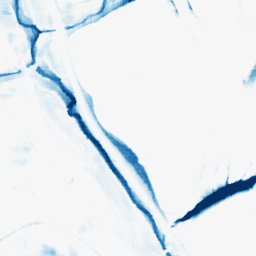
Category: morphological
Decomposition family: morphological_square
Decomposition parameters: operation: closing
size: 20
Upsampling method: sinc_blackman
Upsampling parameters: scale: 8
kernel_size: 16
Upsampling scale: 8